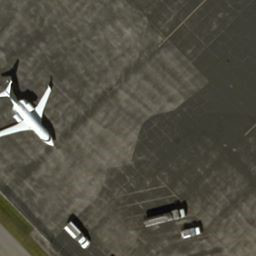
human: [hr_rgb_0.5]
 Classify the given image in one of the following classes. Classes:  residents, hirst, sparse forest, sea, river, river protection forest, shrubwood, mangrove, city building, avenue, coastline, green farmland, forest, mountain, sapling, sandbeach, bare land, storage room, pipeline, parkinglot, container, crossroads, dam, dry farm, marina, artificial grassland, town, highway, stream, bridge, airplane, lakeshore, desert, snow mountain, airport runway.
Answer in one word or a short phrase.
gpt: airplane